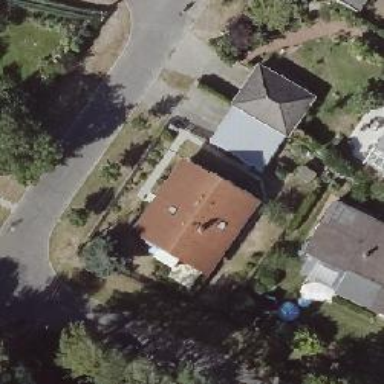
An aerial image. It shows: Detached building.